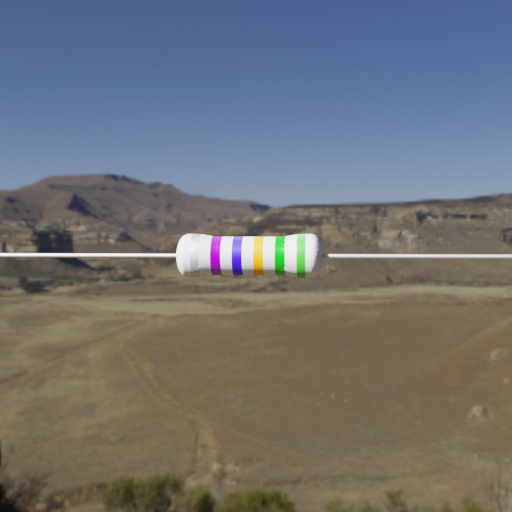
Resistor colour bands (in order): silver, violet, blue, orange, green, green